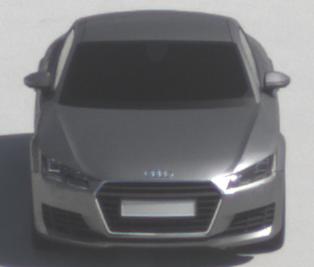
Make: Audi
Model: TT Coupé 1.8 TFSI
Detailed model: TT (8S) Coupé
Model produced from: 2015/08
Model produced until: 2018/06
Doors: 3
Color: gray
Road condition: dry road
Daytime: midday
Contrast: high contrast